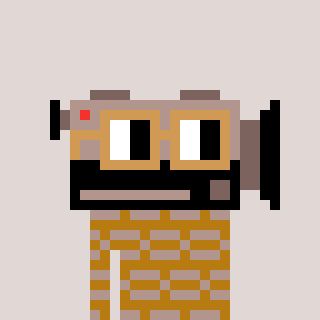
a pixel art character with square brown glasses, a camcorder-shaped head and a gold-colored body on a warm background